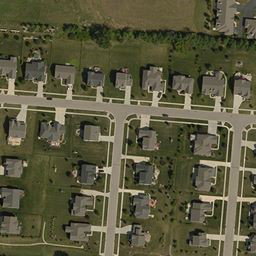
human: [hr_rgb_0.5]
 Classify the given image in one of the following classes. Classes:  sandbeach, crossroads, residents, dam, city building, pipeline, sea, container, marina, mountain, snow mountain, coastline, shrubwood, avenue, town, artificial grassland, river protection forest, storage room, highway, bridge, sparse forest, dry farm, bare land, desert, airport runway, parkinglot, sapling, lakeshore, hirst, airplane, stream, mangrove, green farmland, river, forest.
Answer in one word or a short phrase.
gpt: town